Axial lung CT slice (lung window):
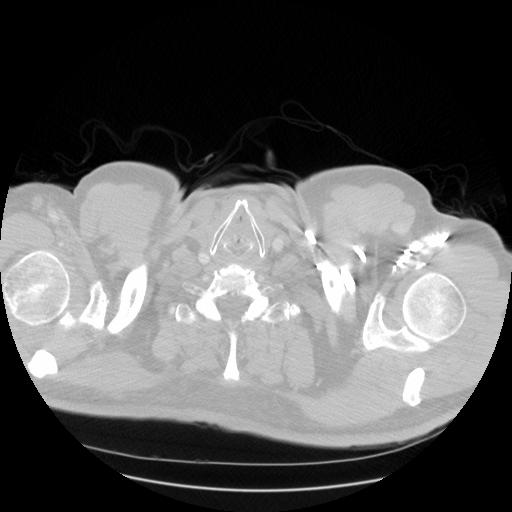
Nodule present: no